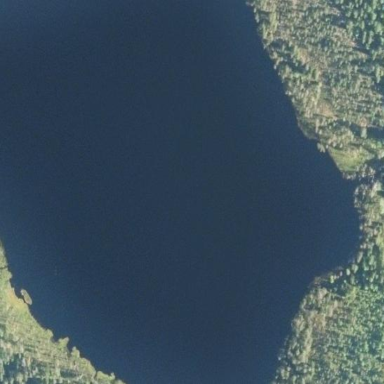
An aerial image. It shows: Beautiful lake surrounded by nature.